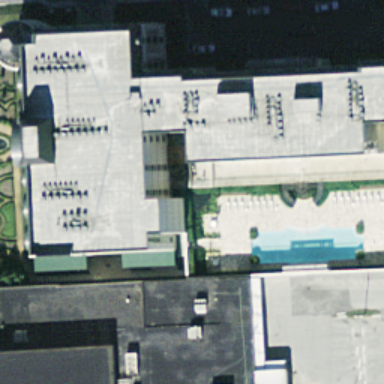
There are buildings with white and black roofs .